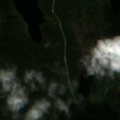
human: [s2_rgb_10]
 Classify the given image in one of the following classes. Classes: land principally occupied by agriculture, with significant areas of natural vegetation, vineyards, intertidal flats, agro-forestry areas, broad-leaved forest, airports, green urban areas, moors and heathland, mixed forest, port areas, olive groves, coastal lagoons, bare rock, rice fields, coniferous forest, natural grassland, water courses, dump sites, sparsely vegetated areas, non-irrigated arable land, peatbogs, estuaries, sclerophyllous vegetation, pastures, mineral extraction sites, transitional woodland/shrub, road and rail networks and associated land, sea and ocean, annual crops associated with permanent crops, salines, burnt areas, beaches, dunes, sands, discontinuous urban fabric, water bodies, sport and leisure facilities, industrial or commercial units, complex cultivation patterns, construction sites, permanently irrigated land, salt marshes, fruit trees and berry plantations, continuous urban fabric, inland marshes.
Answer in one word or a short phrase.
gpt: coniferous forest, mixed forest, transitional woodland/shrub